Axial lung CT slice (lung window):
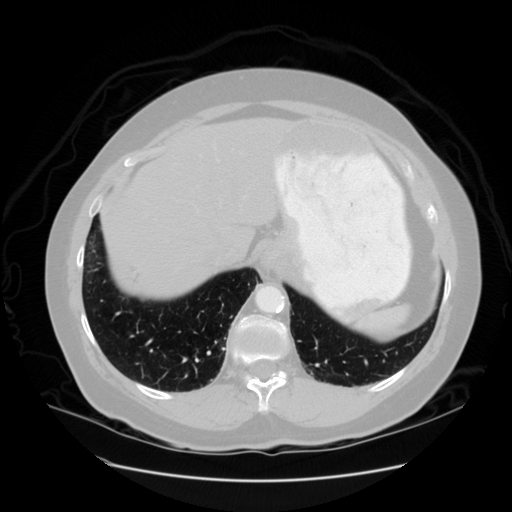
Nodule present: no